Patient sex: F
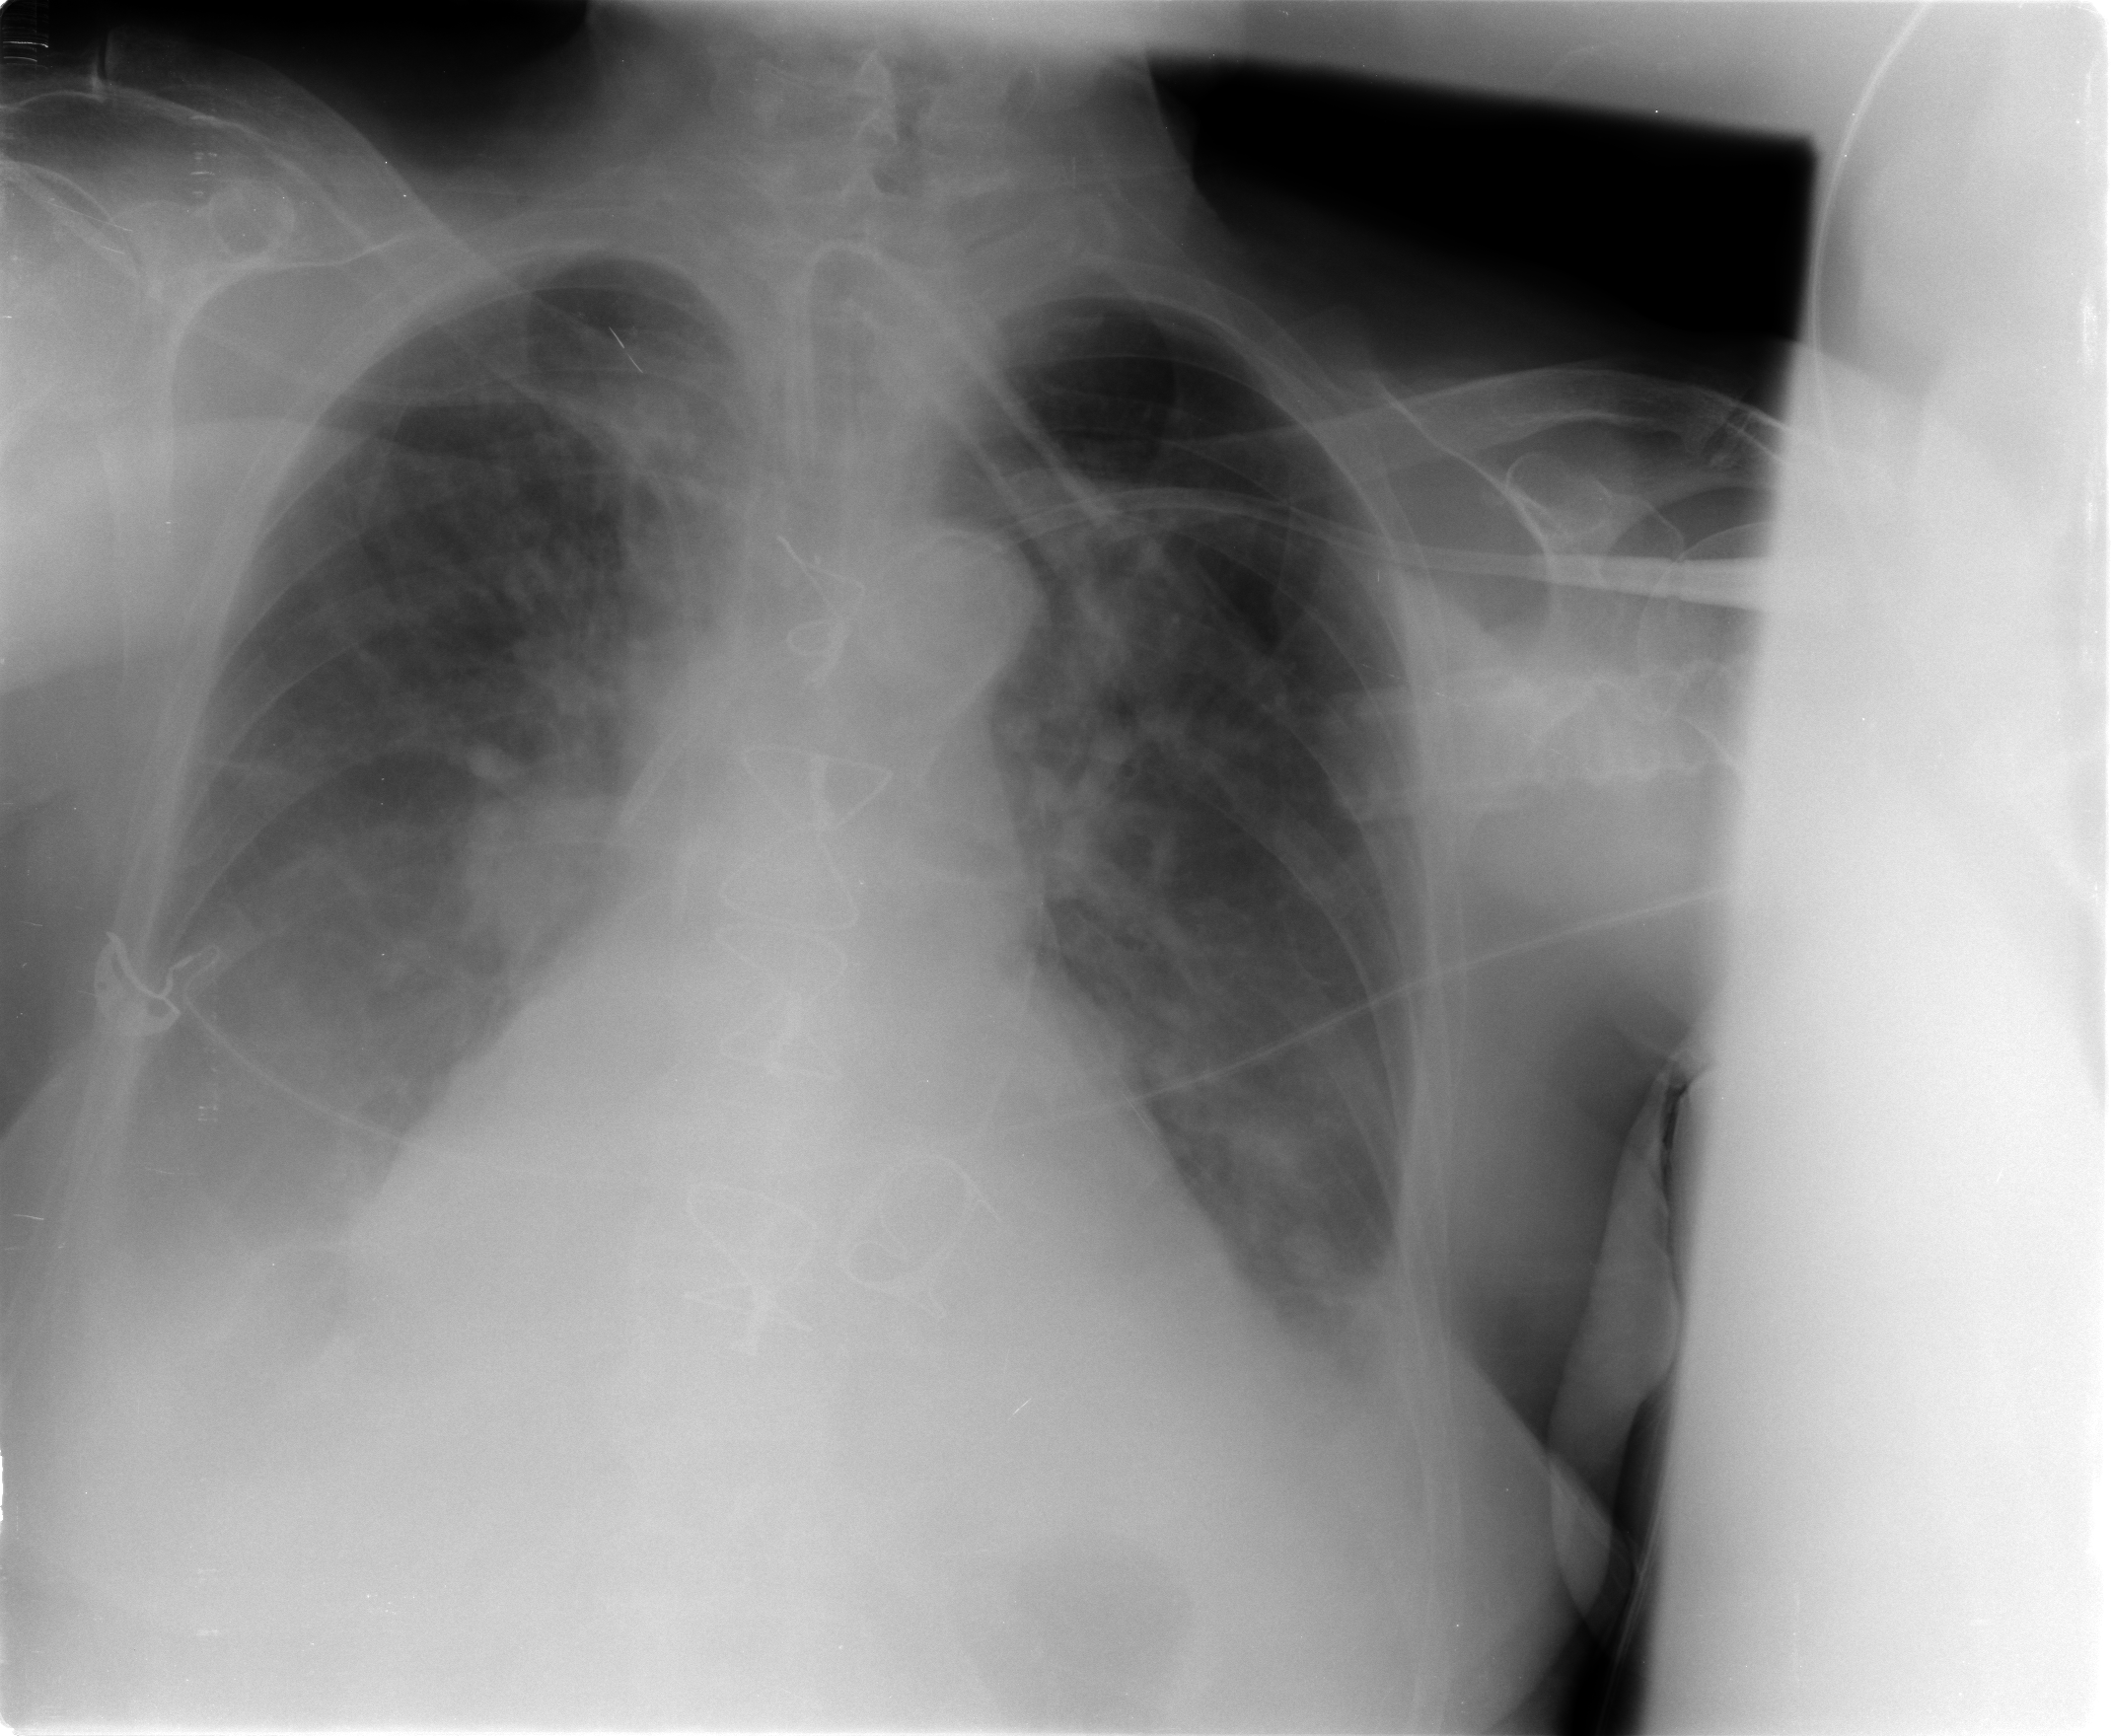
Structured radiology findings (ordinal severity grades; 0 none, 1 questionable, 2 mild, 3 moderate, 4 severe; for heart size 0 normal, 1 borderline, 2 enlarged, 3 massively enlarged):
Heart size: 2
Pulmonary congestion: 3
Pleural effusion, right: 3
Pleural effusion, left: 2
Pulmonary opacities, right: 2
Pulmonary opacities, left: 2
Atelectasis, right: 2
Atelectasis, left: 2